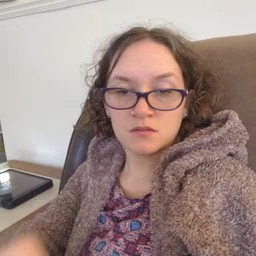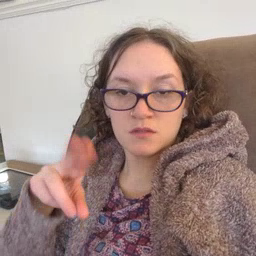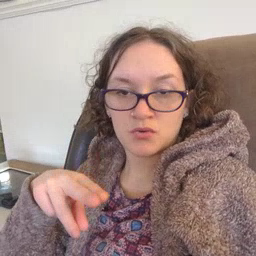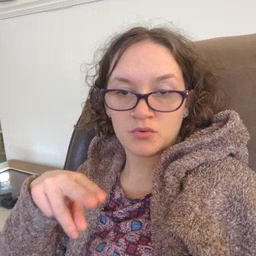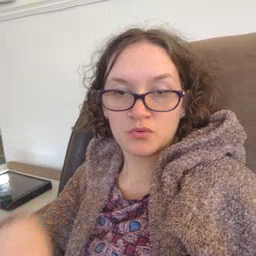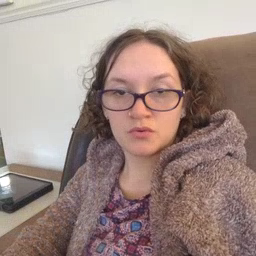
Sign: chair